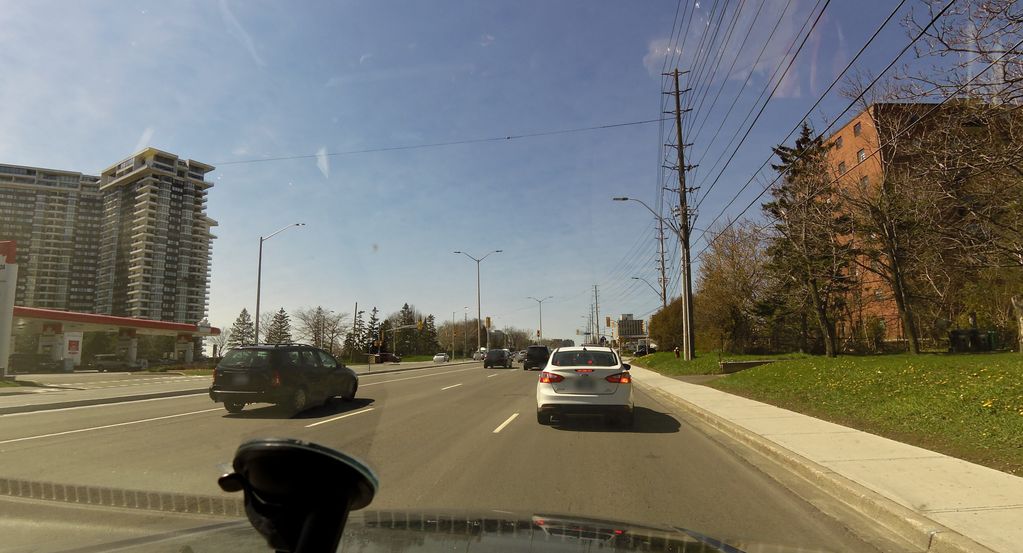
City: toronto